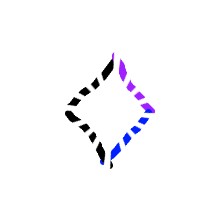
Shape: rhombus